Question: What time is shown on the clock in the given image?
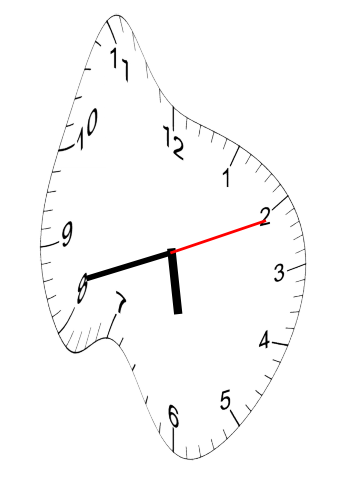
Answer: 05:42:11